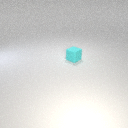
small cyan rubber cube